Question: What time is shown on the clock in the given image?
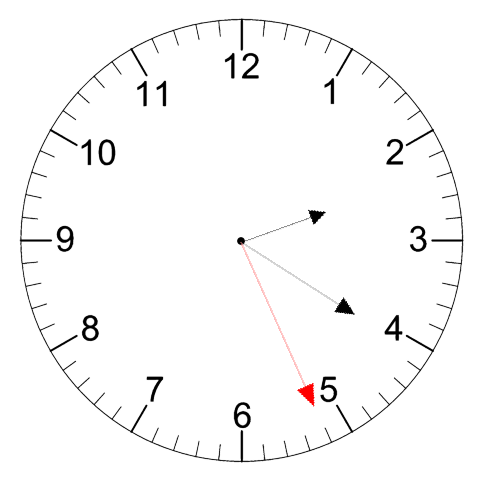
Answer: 02:20:26